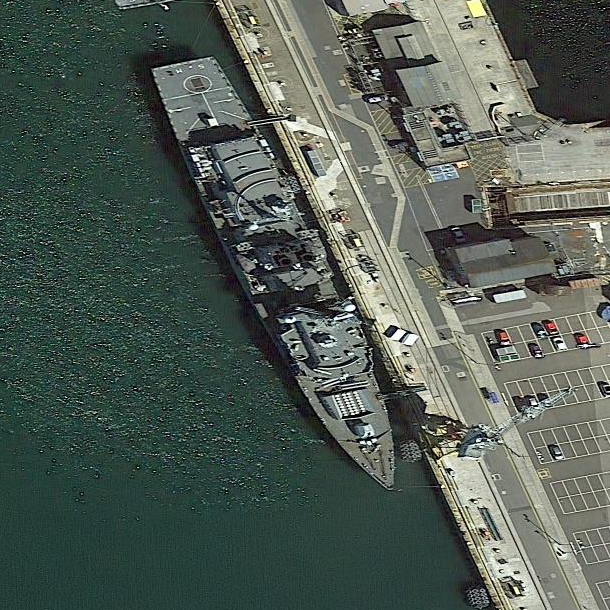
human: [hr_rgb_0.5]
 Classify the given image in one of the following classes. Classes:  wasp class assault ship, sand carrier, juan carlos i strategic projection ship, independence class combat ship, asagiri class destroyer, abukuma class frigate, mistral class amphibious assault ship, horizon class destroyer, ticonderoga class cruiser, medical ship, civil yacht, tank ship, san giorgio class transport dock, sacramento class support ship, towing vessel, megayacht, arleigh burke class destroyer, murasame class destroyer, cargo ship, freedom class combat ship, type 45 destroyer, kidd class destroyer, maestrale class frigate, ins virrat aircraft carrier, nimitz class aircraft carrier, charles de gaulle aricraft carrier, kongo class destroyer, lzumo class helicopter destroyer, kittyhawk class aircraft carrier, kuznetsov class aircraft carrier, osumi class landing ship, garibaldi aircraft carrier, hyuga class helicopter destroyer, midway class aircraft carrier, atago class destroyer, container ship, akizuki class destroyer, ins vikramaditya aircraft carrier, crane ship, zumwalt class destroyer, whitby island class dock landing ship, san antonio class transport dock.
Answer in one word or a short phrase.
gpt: Type 45 destroyer